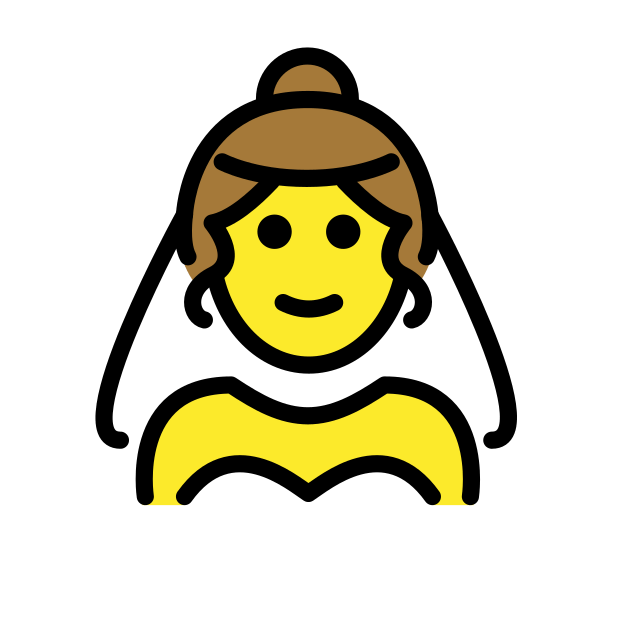
woman with veil